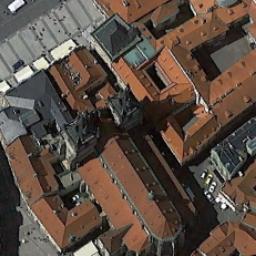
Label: church